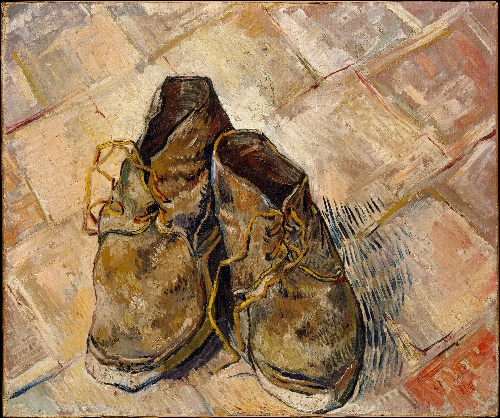
Title: Shoes
Artist: Vincent van Gogh
Artist bio: Dutch, Zundert 1853–1890 Auvers-sur-Oise
Date: 1888
Object type: Painting
Classification: Paintings
Medium: Oil on canvas
Dimensions: 18 x 21 3/4 in. (45.7 x 55.2 cm)
Department: European Paintings
Credit line: Purchase, The Annenberg Foundation Gift, 1992
Accession year: 1992
Repository: Metropolitan Museum of Art, New York, NY
Tags: Shoes|Still Life